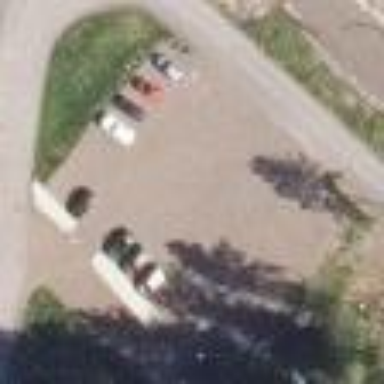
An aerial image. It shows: Unpaved parking area.